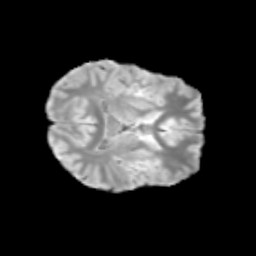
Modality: T2w
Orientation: axial
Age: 12
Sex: male
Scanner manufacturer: siemens
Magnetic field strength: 3 T
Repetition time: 3.8 s
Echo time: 0.07 s